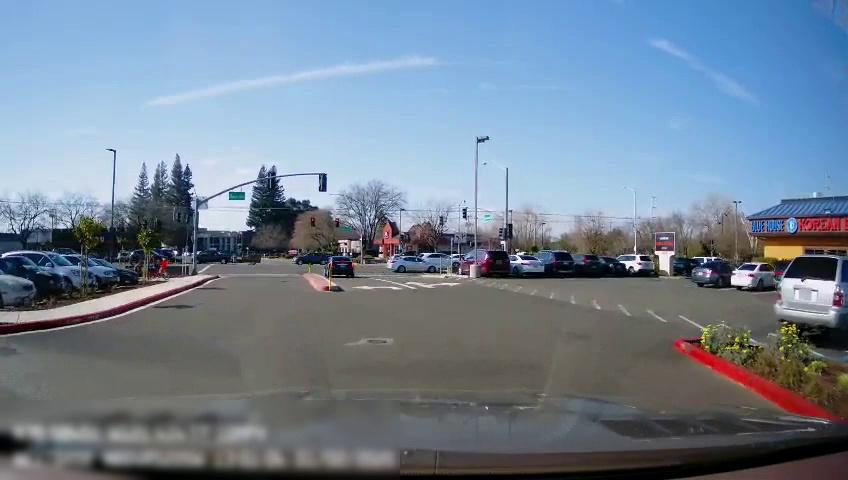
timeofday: Day
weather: Sunny
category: Drivable Space
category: Vehicles | SUV
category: Vehicles | Car
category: Vehicles | Truck
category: Vehicles | SUV
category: Vehicles | Car
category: Vehicles | Truck
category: Vehicles | SUV
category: Vehicles | SUV
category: Vehicles | SUV
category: Vehicles | SUV
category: Vehicles | SUV
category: Vehicles | Car
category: Vehicles | SUV
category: Vehicles | Car
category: Vehicles | Car
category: Vehicles | SUV
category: Vehicles | SUV
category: Vehicles | Car
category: Vehicles | SUV
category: Vehicles | Car
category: Vehicles | SUV
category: Vehicles | Car
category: Vehicles | Car
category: Vehicles | Car
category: Vehicles | SUV
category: Vehicles | Car
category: Vehicles | Car
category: Lanes | Opposite Lane
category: Lanes | Current Lane
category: Traffic | Lights
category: Traffic | Lights
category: Traffic | Signs
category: Traffic | Lights
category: Traffic | Lights
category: Traffic | Lights
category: Traffic | Signs